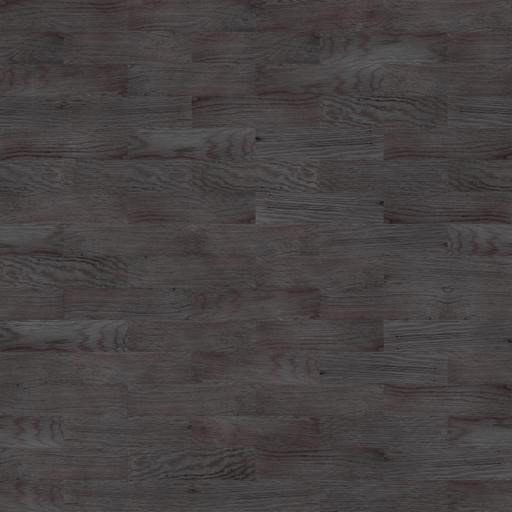
Tags: clean lime smooth wood wooden